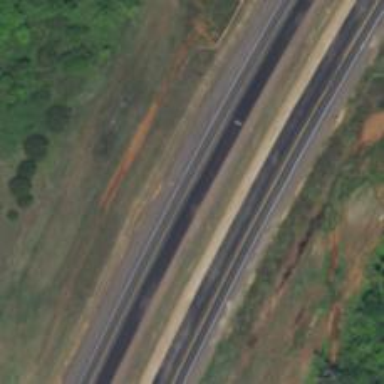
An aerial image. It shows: Asphalt motorway.